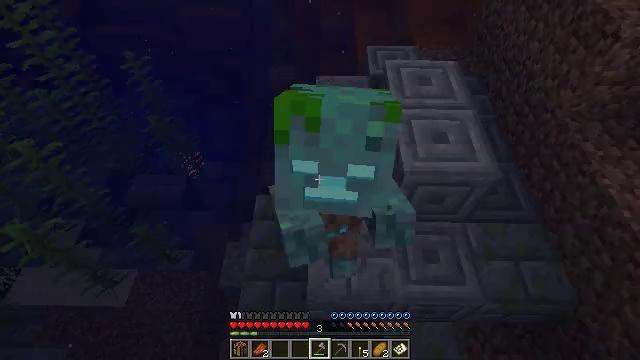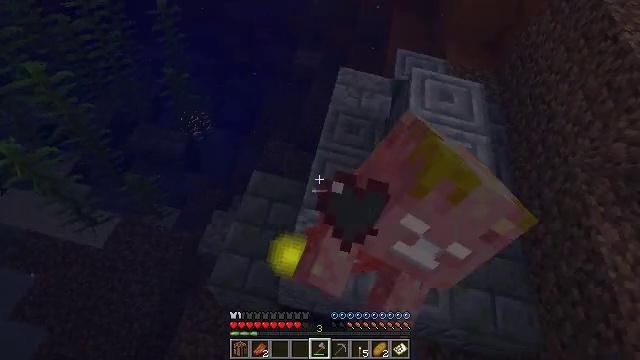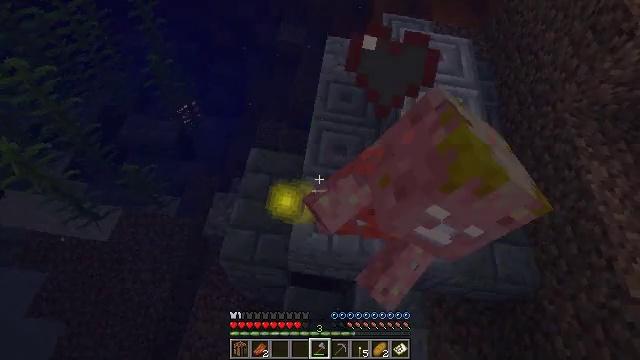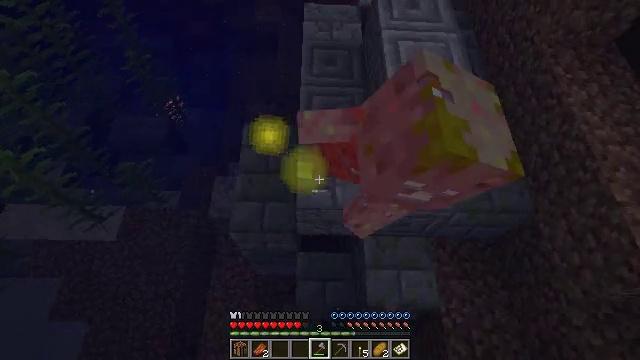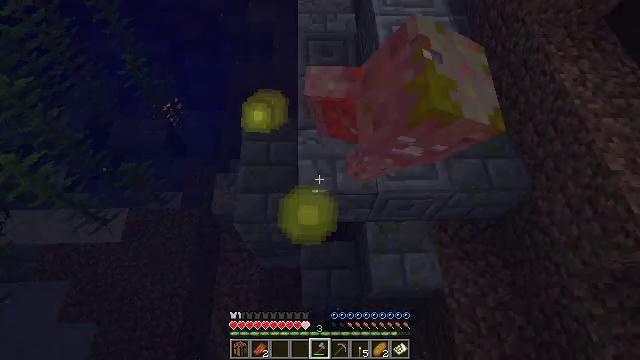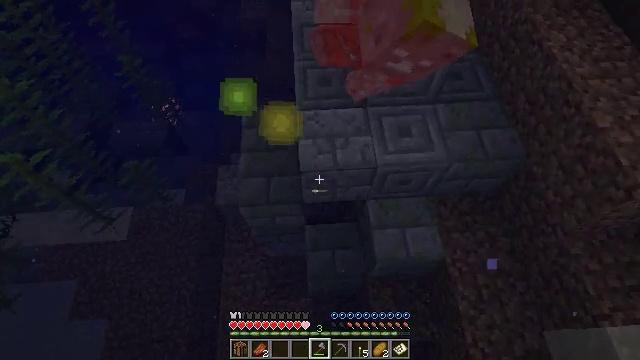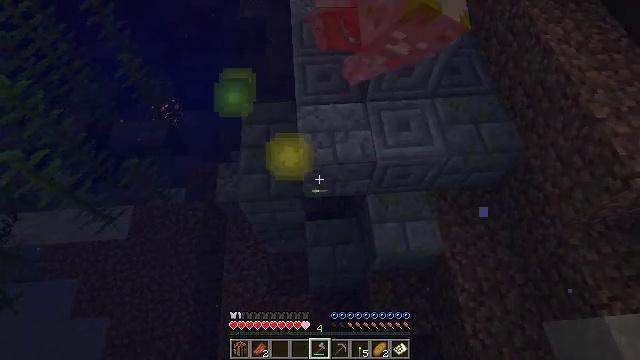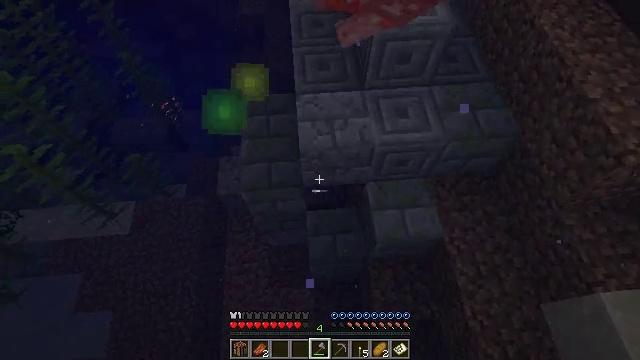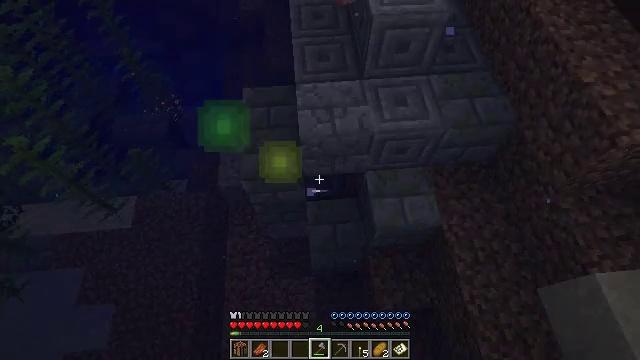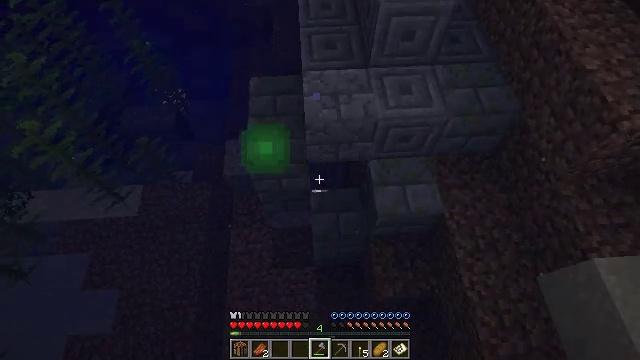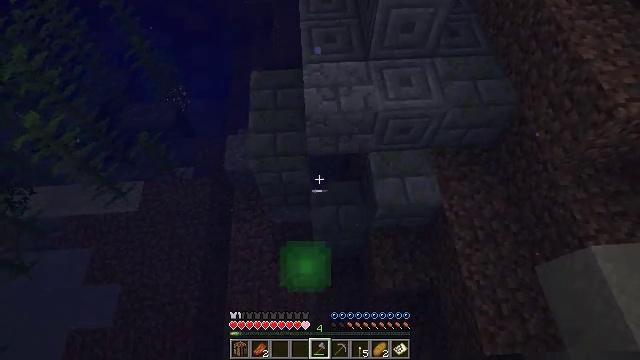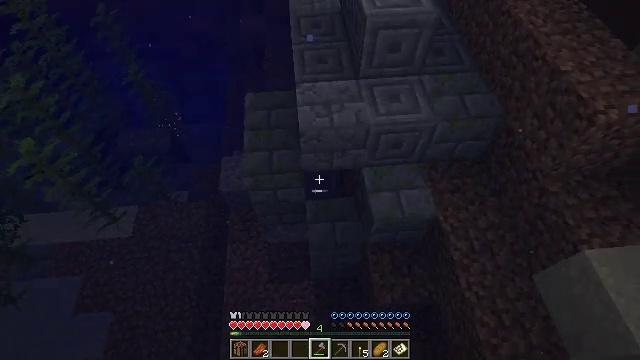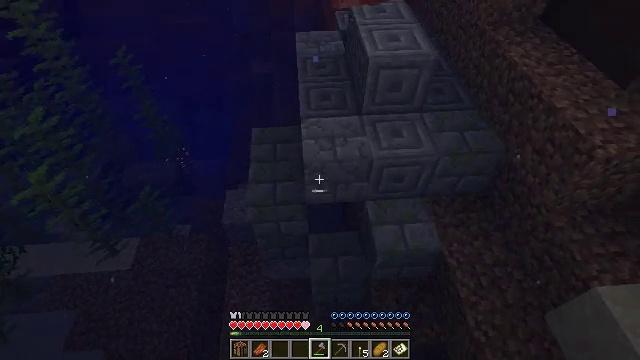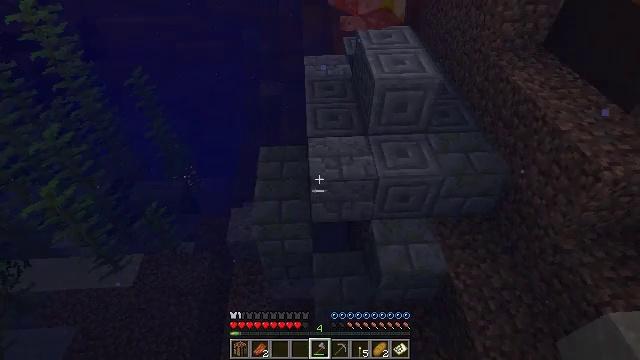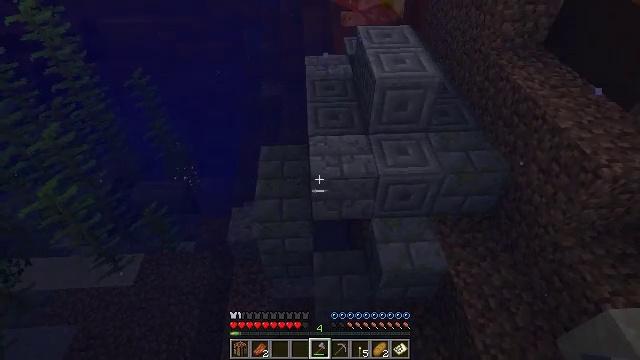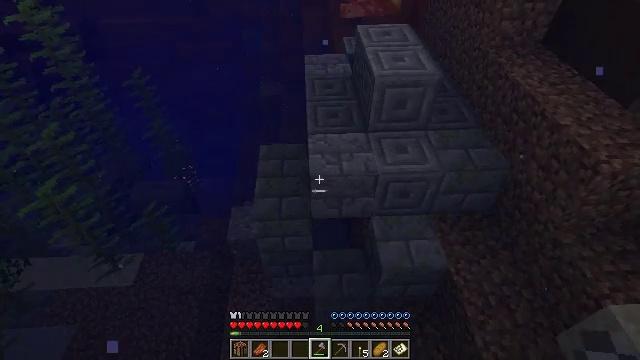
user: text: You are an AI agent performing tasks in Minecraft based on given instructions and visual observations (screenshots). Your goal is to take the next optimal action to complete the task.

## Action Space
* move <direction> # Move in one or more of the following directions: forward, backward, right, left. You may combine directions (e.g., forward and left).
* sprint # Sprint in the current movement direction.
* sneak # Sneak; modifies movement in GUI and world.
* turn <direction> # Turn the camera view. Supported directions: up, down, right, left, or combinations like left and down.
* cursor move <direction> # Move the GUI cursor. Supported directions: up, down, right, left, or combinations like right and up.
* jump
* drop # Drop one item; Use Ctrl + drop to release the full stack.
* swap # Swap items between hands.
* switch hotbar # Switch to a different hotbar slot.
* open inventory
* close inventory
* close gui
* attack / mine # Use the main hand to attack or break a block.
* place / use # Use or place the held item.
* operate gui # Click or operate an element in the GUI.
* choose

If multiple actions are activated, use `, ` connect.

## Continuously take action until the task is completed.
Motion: motion action
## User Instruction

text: Collect mossy stone bricks for building.
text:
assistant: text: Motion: move back, turn down
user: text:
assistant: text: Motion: move back, turn right and down
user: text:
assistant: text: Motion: move back, turn right and down
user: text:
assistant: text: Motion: move back
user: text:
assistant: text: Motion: move back
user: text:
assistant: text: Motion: move back
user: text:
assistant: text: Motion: move back
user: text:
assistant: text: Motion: move back
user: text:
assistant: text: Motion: move back, turn left
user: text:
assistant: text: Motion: move back
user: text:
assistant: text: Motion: move back, turn right and up
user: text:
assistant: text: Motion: turn left and up
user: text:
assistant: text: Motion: move forward, turn left and up
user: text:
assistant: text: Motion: move forward
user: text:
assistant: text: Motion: move forward
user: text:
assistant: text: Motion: move forward
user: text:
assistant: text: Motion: move forward
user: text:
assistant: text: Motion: move forward
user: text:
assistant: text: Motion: move forward, sneak
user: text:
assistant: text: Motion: move forward, sneak
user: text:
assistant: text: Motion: move forward, sneak
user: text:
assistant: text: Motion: move forward, sneak
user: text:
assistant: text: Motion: move forward, sneak
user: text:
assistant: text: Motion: move forward, sneak
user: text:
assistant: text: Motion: move forward, sneak
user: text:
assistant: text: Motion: move forward, sneak
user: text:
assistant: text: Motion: move forward, sneak
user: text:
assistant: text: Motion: move forward and move right, sneak
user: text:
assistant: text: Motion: move forward and move right, sneak
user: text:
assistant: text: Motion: move forward and move right, sneak, turn up